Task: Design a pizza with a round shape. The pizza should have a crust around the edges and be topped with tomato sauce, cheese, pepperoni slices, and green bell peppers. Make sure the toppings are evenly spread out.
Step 563:
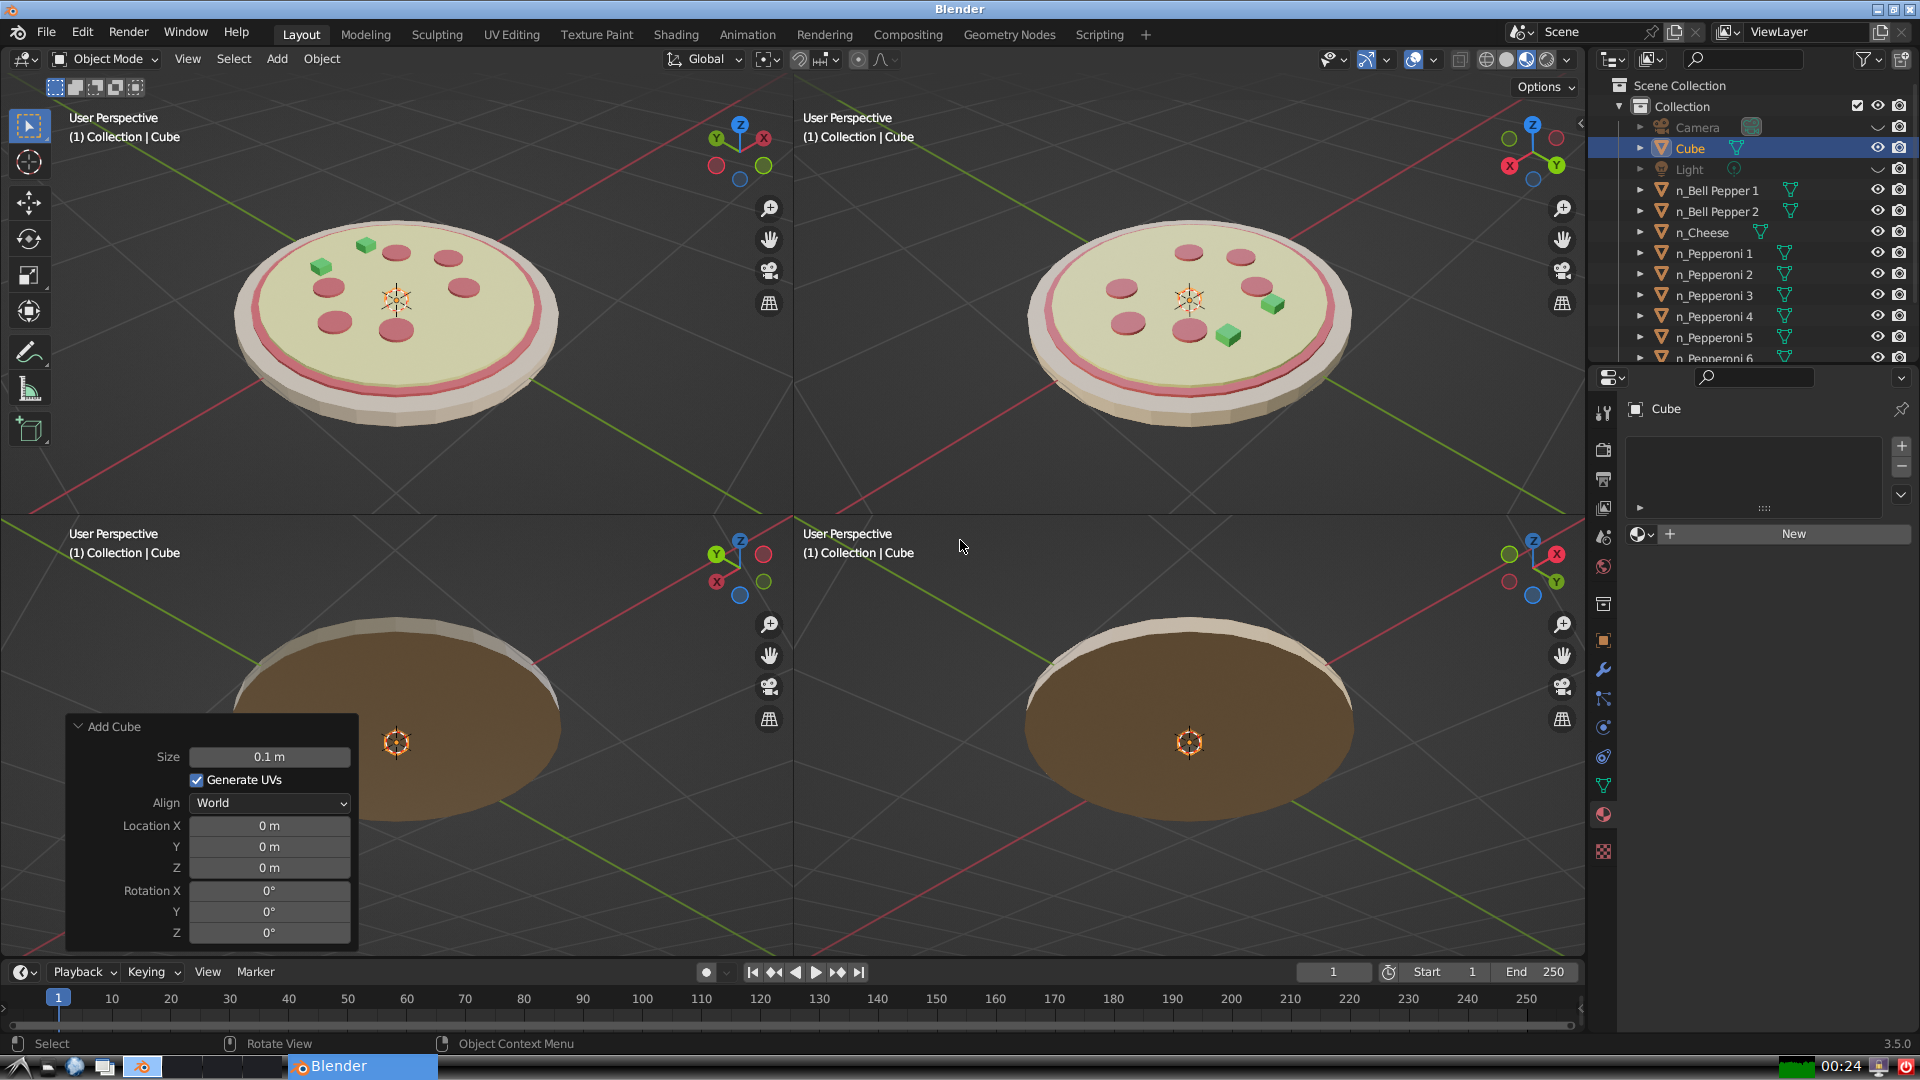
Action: {"key_press": ['Ctrl, Home']}